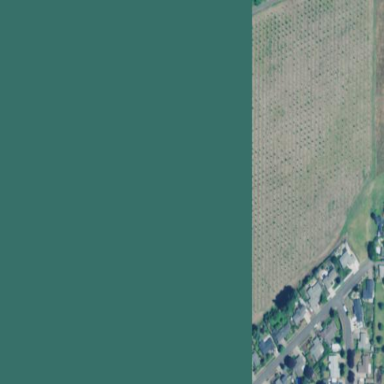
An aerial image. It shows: Orchard.